【题型】选择题　【知识点】解析几何　【难度】medium
已知曲线$C: x^2 + y^2 = 2|x| + 2|y|$，$x^2 + y^2 \neq 0$，则下列结论正确的个数是（ ）

(1) 若$A,B$为曲线$C$上两点，则$|AB|$的最大值为$4\sqrt{2}$

(2) 曲线$C$围成的图形的面积是$4\pi + 8$

(3) 若$P(x, y)$为曲线$C$上一点，则$x^2 + y^2$的最小值为$4$

(4) 曲线$C$围成区域内(含曲线$C$)格点(横坐标与纵坐标都为整数的点)的个数为$20$

A. 1 \quad B. 2 \quad C. 3 \quad D. 4
【解答】
\vspace{1em}

\textbf{【答案】} C

\vspace{1em}

\textbf{【分析】} 根据曲线$C$的方程，分象限讨论其图象，然后作出草图，并得每部分所在的圆$O_1$，$O_2$，$O_3$，$O_4$等大，且都过坐标原点，即可判断选项A，结合图形直接求面积判断选项B，设点$P$在曲线$C_1$上，记圆$O_1$过原点$O$的直径为$OM$，直线$OP$与直线$OM$的夹角为$\theta$，根据$|OP| = |OM|\cos\theta = 2\sqrt{2}\cos\theta$的范围即可判断选项C，根据图形即可判断选项D。

\vspace{1em}

\textbf{【详解】}
当$x > 0$，$y > 0$时，由曲线$C$的方程，得$(x - 1)^2 + (y - 1)^2 = 2$，
曲线$C$在第一象限内的部分是圆心为$(1,1)$，半径为$\sqrt{2}$的圆弧。

同理，曲线$C$在第二、三、四象限内的部分都是圆弧，
当$x = 0$时，$y = \pm 2$；当$y = 0$时，$x = \pm 2$。

曲线$C$在坐标系中如图，

曲线$C$关于坐标原点、$x$轴、$y$轴、直线$y = x$、直线$y = -x$均对称。
记曲线$C$在第一象限及$x$轴正半轴、$y$轴正半轴上的部分为曲线$C_1$，
曲线$C_1$所在的圆为圆$O_1$，
曲线$C_1$及圆$O_1$关于$y$轴对称的图形分别为曲线$C_2$，其所在圆为圆$O_2$，
关于坐标原点$O$对称的图形分别为曲线$C_3$，其所在圆为圆$O_3$，
关于$x$轴对称的图形分别为曲线$C_4$，其所在圆为圆$O_4$。

由题意可知，圆$O_1$，$O_2$，$O_3$，$O_4$等大，且都过坐标原点。

因为点$A,B$在曲线$C$上，所以$|AB| \le 4\sqrt{2}$，
当且仅当$A,B$为曲线$C$与直线$y = x$或$y = -x$的交点时，等号成立，
所以$|AB|$的最大值是$4\sqrt{2}$，故(1)正确；

曲线$C$围成的图形的面积为$4 \times \frac{1}{2}\pi \times (\sqrt{2})^2 + \frac{1}{2} \times 4 \times 4 = 4\pi + 8$，故(2)正确；

由曲线$C$的对称性，不妨设点$P$在曲线$C_1$上。
因为$x^2 + y^2 = |OP|^2$，
所以当$|OP|$的值最小时，$x^2 + y^2$的值也最小。

因为点$O$在圆$O_1$上，记圆$O_1$过原点$O$的直径为$OM$，直线$OP$与直线$OM$的夹角为$\theta$，
由题意可知，$\theta \in \left[0,\frac{\pi}{4}\right]$，则$|OP| = |OM|\cos\theta = 2\sqrt{2}\cos\theta$，
所以当$\theta = \frac{\pi}{4}$时，$|OP|$取得最小值$2$，所以$x^2 + y^2$的最小值为$4$，故(3)正确；

由图可知，曲线$C$围成的区域内格点的个数为$24$，故(4)错误。

故选：C.

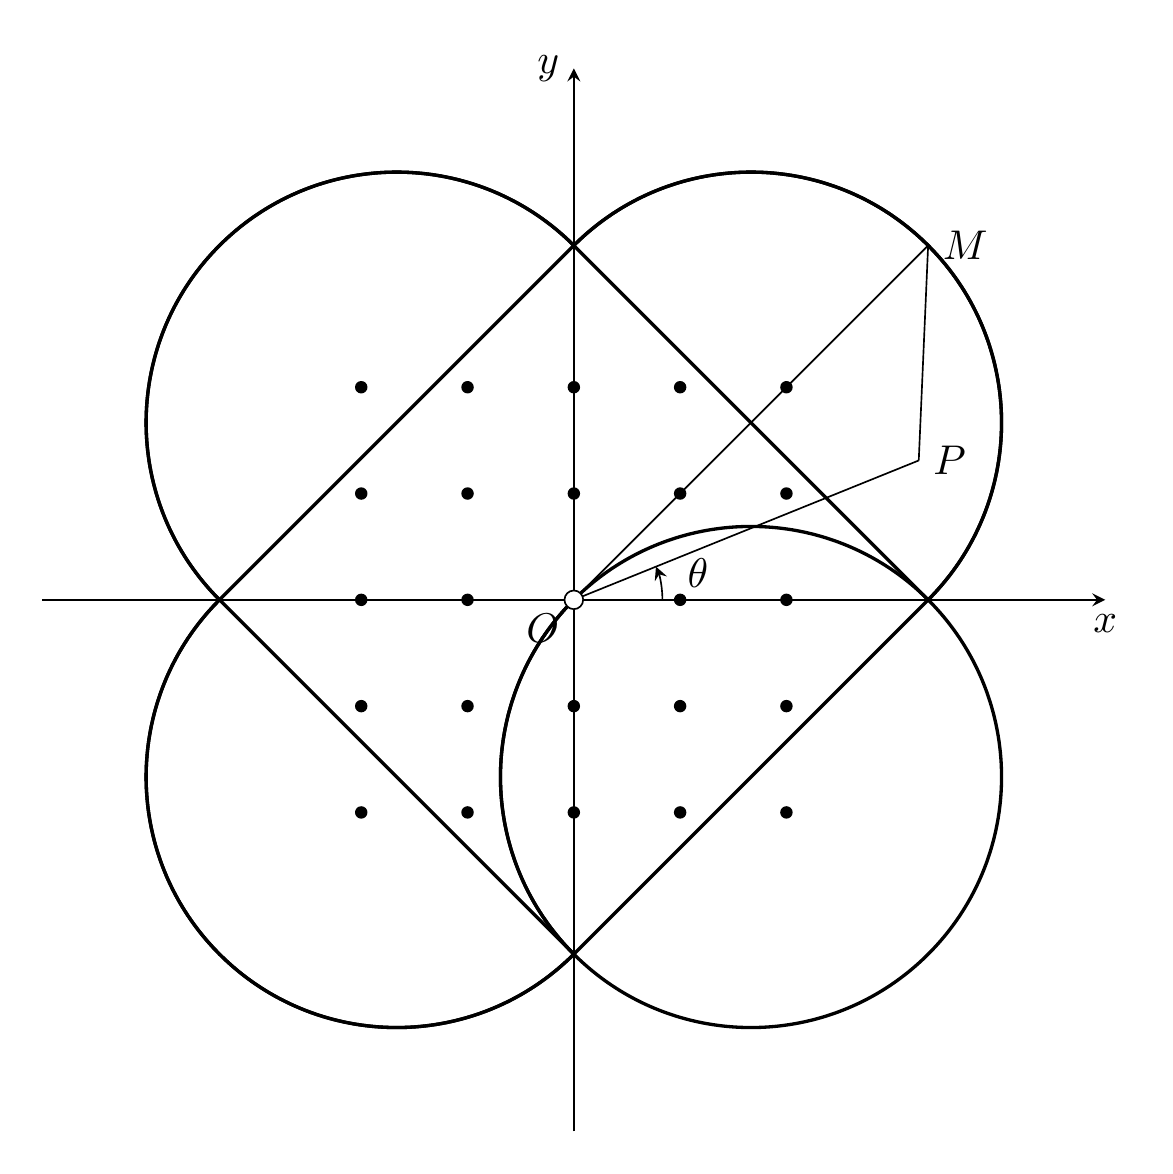